Aerial crown-view tile of a tropical tree (Barro Colorado Island, Panama), acquired 20250818:
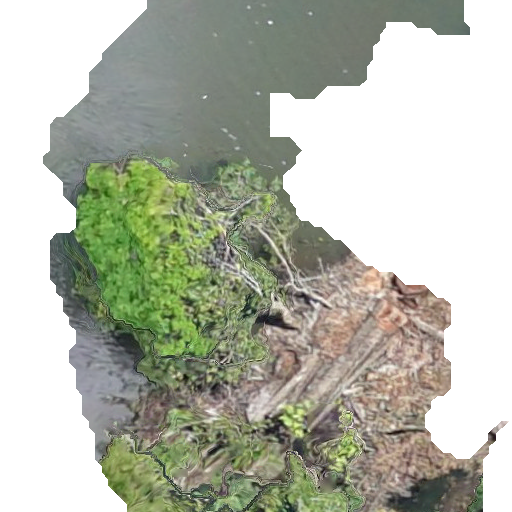
Species: Anacardium excelsum
GBIF accepted scientific name: Anacardium excelsum
Crown area: 257.759 m²